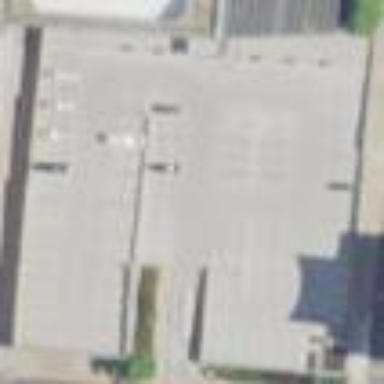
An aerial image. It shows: Multi-storey parking building.